Interaction volume radius: 10 \u00c5
Interaction volume height: 15 \u00c5
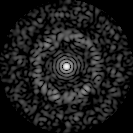
Disorder parameter: 0.8016